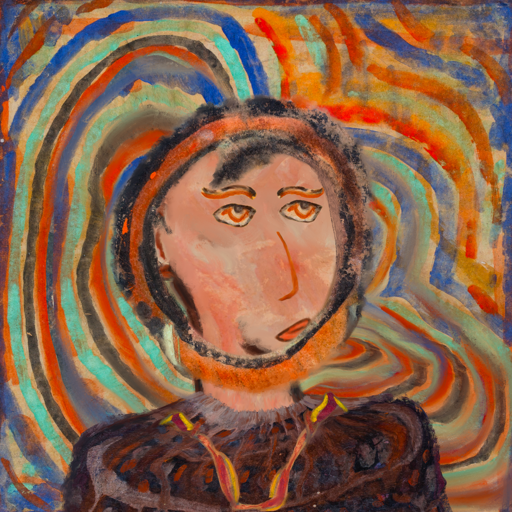
Background: Sisters, Head And Neck Side: Roy_Bahadur, Face Side: Experience, Bust: Hypocrite, Hair Side: Childish, Head Accessory: Blank, Second Necklace: Gypsy_Mother_1, Necklace: Blank, Baby: Blank